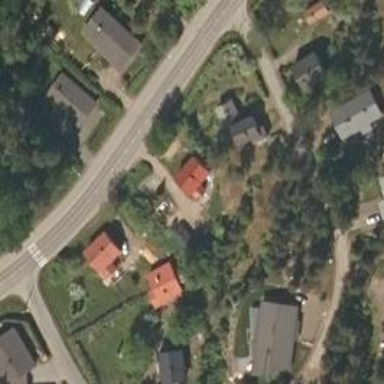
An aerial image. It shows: Tertiary road.